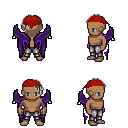
a pixel art fantasy rpg character, male body template, human, dark skin, purple wings, metal pants, gray long mohawk hairstyle, red bandana, four views (front, back, left, right), 2x2 character sprite sheet, small pixel art, hard edges, no anti-aliasing